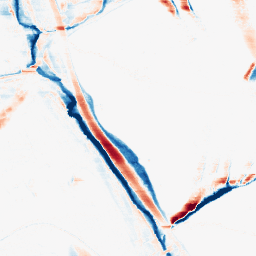
Category: morphological
Decomposition family: morphological_rect
Decomposition parameters: operation: average
width: 20
height: 3
Upsampling method: regularized
Upsampling parameters: scale: 4
lambda_reg: 0.001
Upsampling scale: 4